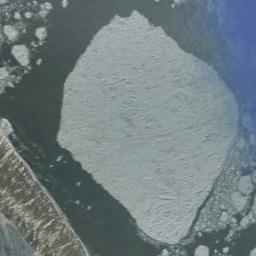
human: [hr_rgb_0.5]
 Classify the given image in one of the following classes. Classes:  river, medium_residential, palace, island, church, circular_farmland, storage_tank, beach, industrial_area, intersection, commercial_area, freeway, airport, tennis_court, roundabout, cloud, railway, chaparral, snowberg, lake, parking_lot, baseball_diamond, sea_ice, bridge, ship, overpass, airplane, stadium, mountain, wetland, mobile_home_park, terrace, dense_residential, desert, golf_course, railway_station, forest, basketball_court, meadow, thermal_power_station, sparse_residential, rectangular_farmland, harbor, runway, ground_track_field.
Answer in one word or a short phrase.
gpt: sea_ice